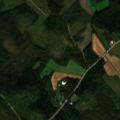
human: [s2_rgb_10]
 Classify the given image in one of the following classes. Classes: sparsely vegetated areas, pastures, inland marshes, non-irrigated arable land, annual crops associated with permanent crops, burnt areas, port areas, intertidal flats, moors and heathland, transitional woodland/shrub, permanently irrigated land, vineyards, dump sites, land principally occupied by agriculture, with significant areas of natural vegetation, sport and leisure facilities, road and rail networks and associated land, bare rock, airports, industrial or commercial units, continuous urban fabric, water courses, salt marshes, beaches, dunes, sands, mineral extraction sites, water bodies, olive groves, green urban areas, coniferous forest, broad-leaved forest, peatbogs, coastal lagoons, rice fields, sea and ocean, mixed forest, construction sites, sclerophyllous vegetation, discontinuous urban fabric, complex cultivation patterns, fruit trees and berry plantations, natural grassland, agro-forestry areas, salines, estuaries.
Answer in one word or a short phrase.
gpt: non-irrigated arable land, coniferous forest, mixed forest, transitional woodland/shrub